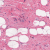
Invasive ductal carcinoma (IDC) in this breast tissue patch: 0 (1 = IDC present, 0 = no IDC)